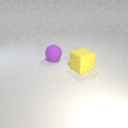
large yellow rubber cube to the right of large purple rubber sphere